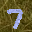
Label: 7